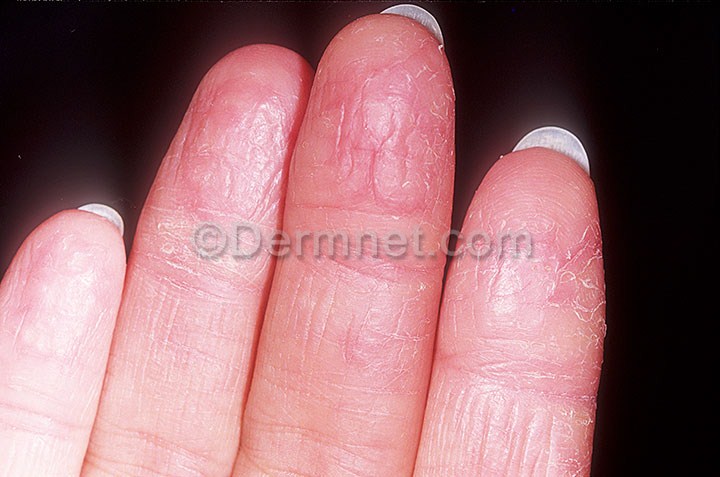
Disease: Eczema Photos